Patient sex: M
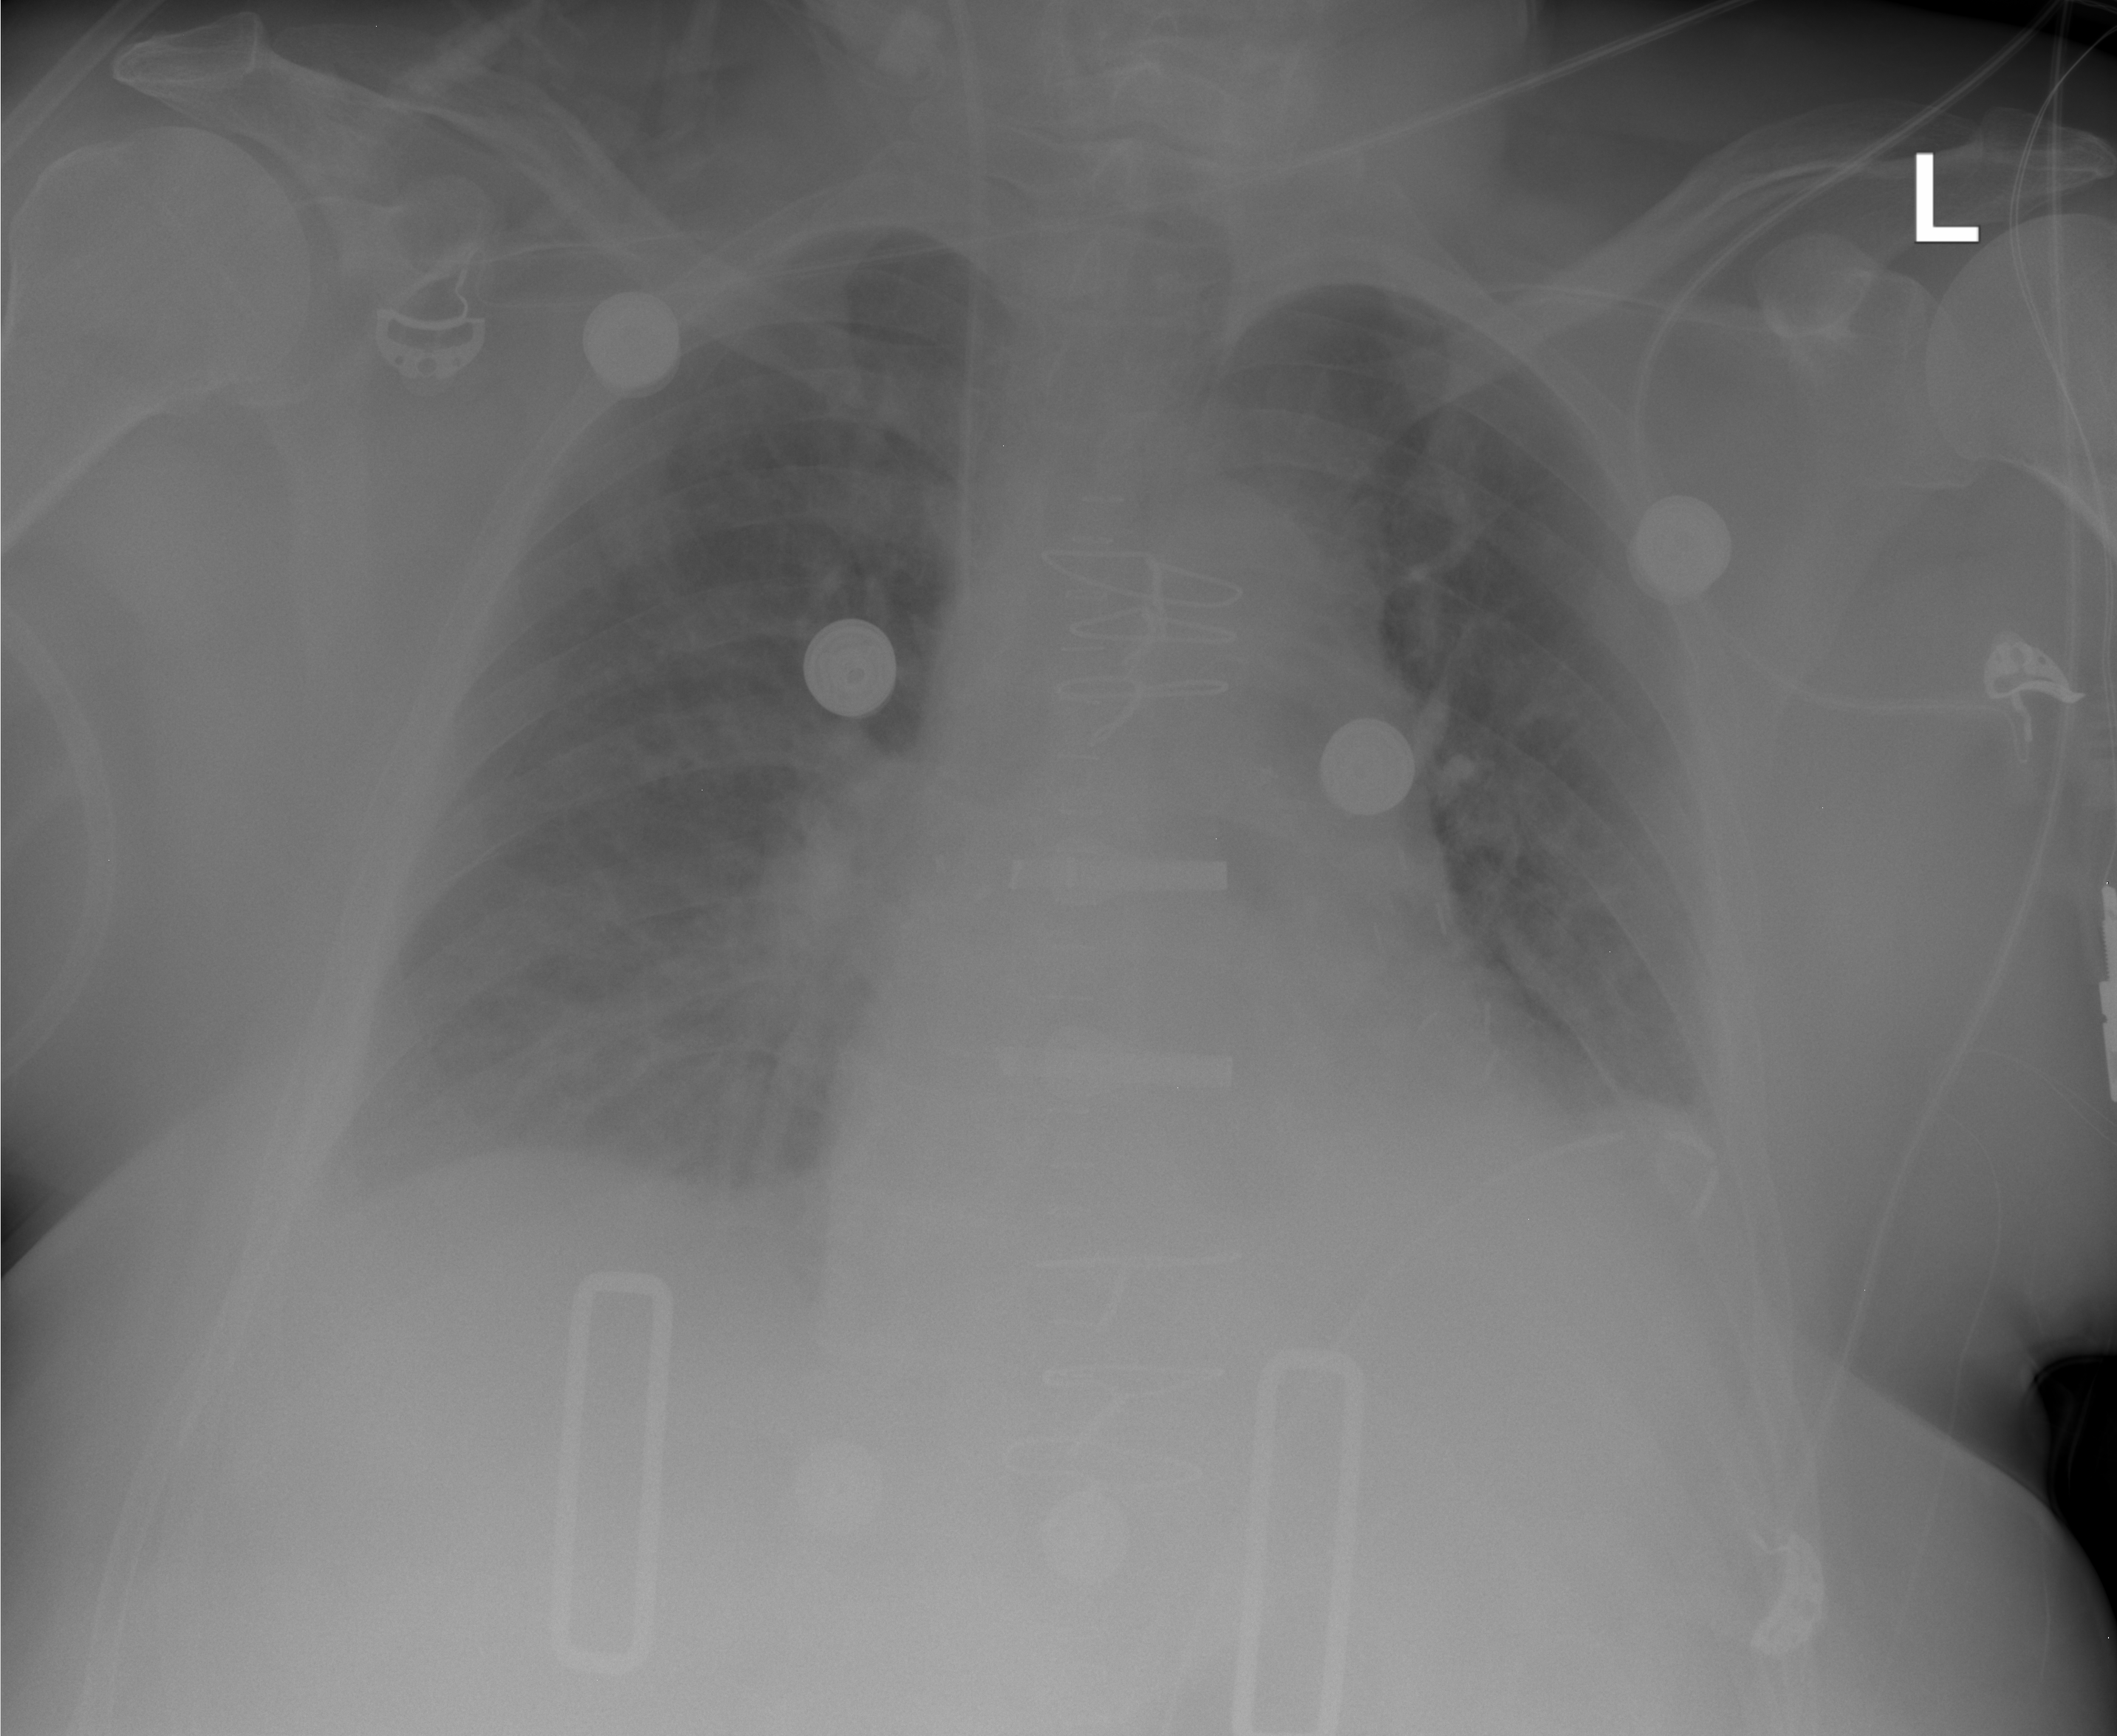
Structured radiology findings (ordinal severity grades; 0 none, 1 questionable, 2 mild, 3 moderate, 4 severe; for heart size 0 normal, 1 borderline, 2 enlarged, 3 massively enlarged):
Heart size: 2
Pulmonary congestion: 1
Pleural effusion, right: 1
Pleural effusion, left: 2
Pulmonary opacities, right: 0
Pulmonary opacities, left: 0
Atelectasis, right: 0
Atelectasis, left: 2